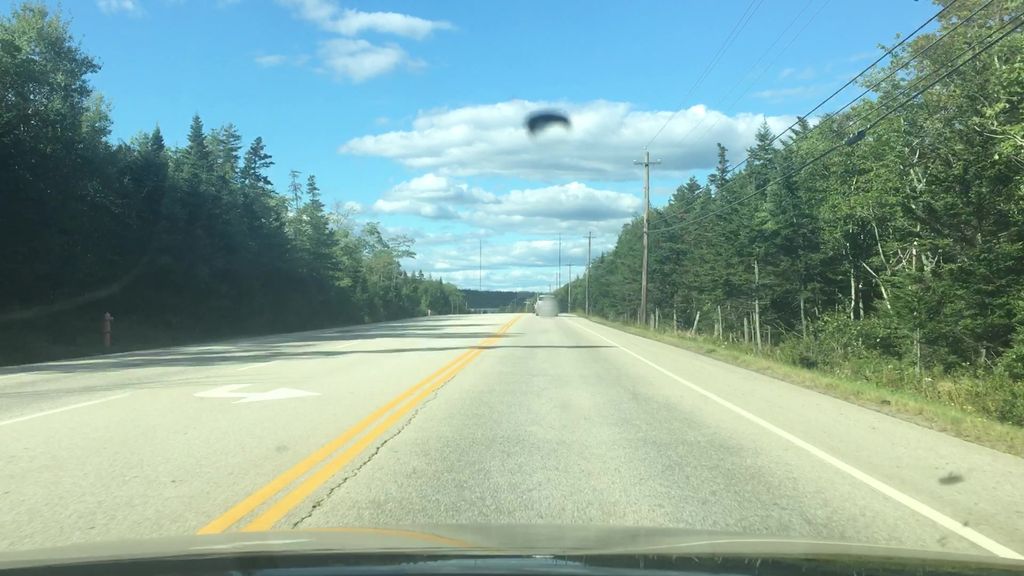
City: halifax